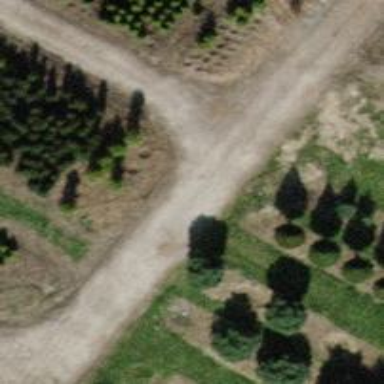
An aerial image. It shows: Unpaved track with grade2 track type.